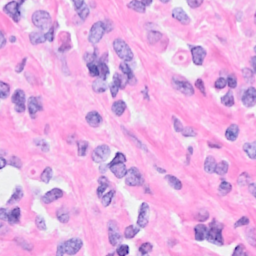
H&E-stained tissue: Breast